Question: can you explain me this button in my typo3 backend-page-tree:

It looks like a forward-button. How can I make it disappear in the page-settings?
Thank you,
Chris
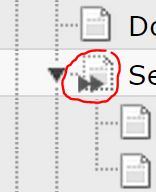
Answer: It appears when at 'Access' tab in page properties you will check 'Extend to Subpages' checkbox.